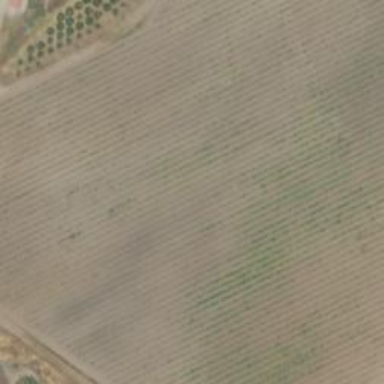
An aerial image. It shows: Vineyard growing grapes.